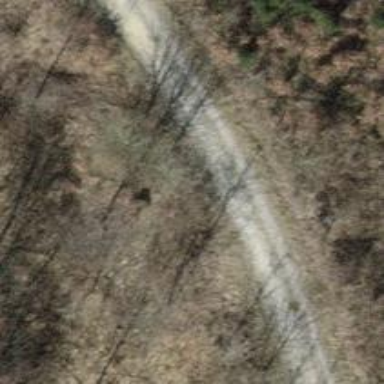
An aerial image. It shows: Track with compacted grade3 surface.